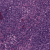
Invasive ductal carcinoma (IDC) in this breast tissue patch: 0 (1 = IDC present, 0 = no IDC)